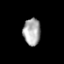
Tissue: prostate
Cell type: T cells
Senescence score: 0.2345
Nuclear area (px): 456
Mean DAPI intensity: 170.276